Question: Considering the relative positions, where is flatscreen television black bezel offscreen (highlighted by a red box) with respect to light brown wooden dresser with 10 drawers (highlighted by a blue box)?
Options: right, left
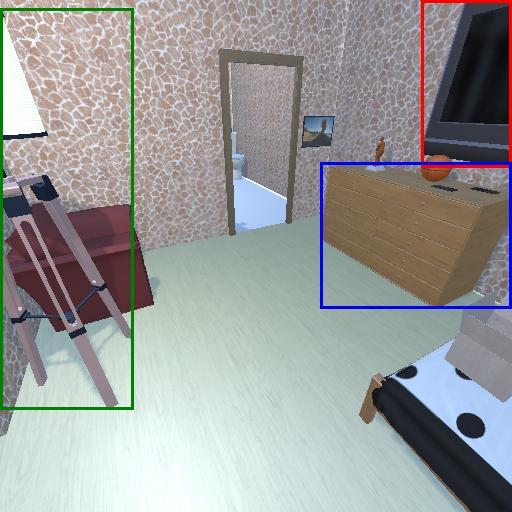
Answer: right